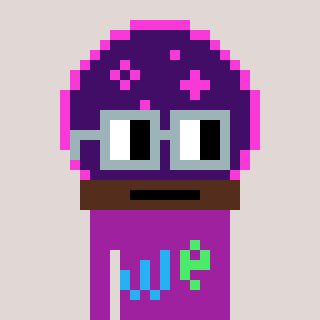
a pixel art character with square dark gray glasses, a crystalball-shaped head and a magenta-colored body on a warm background